Field crop: tomato
Growth stage: 1
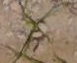
Species: cyperus